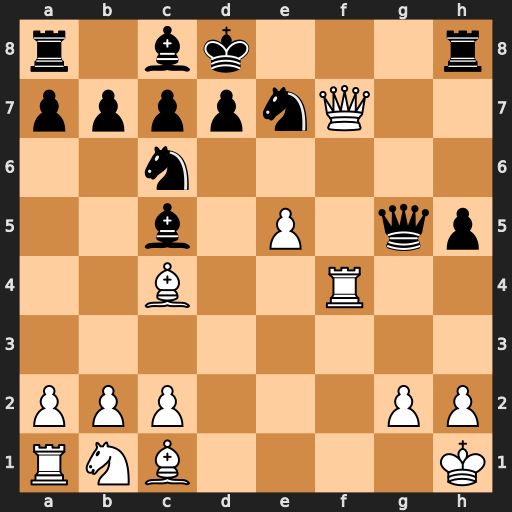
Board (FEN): r1bk3r/ppppnQ2/2n5/2b1P1qp/2B2R2/8/PPP3PP/RNB4K
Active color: w
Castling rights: -
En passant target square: -
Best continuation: Qf8+ Rxf8 Rxf8#